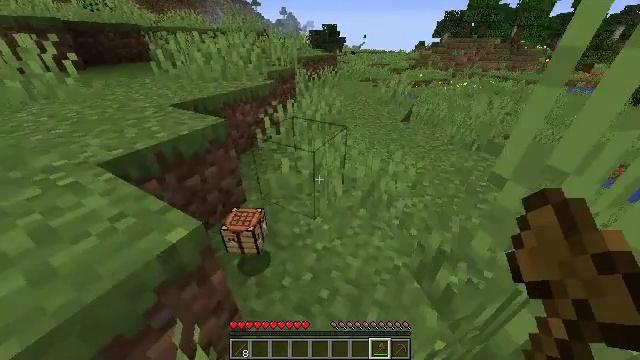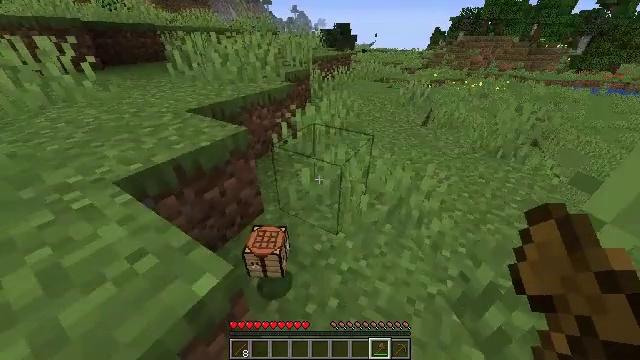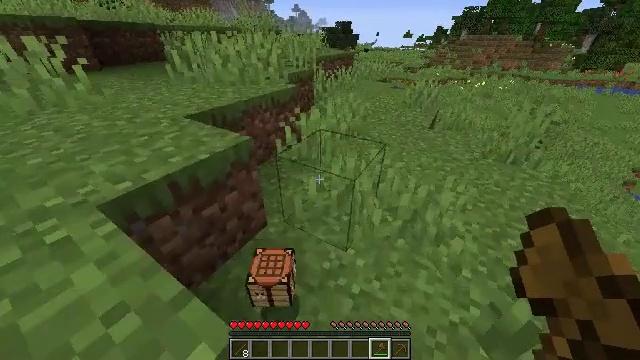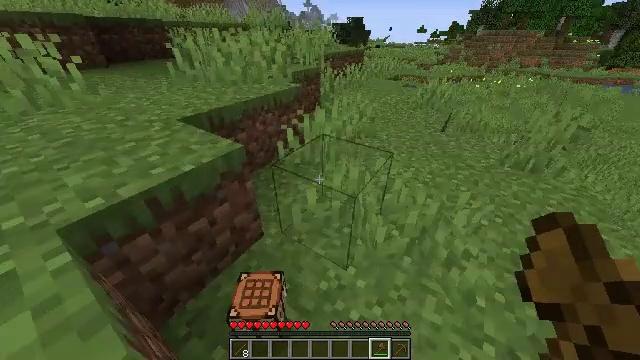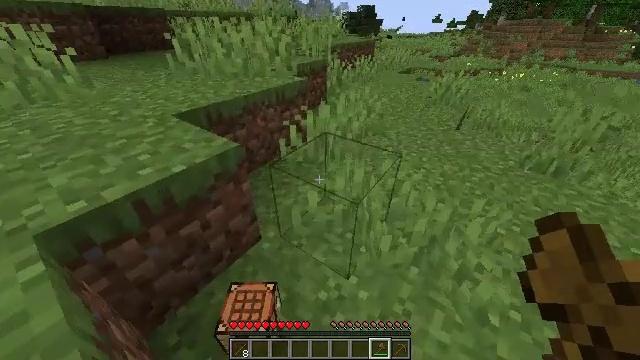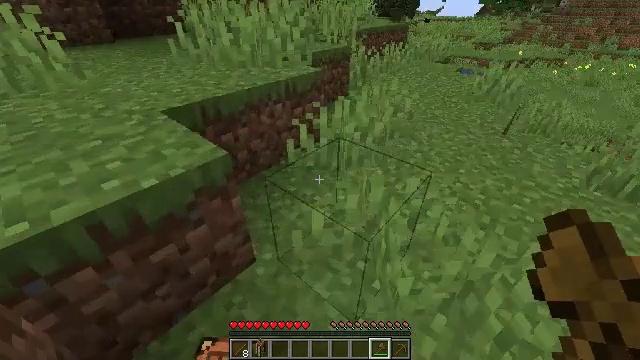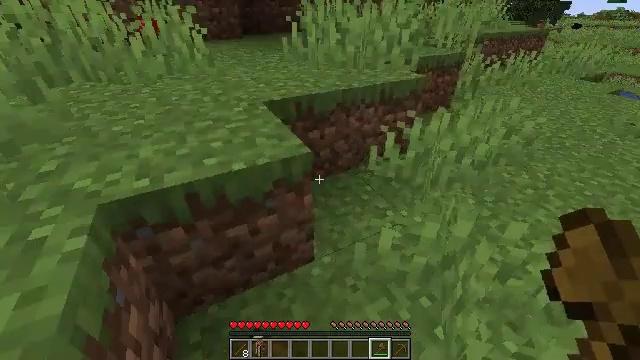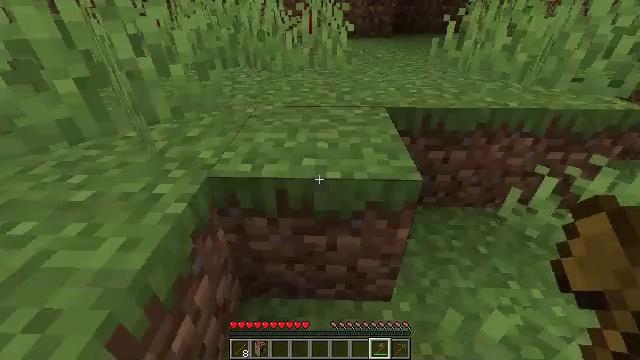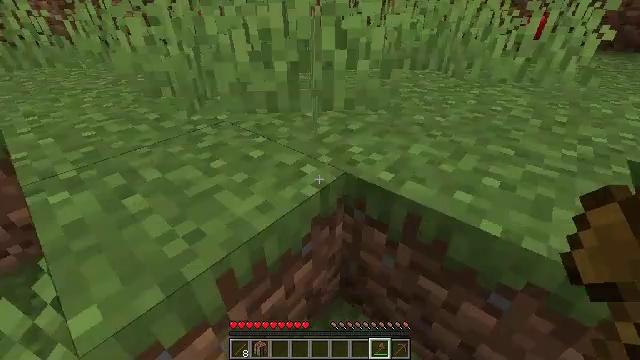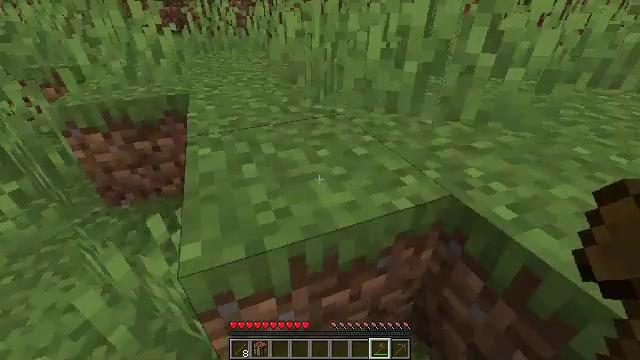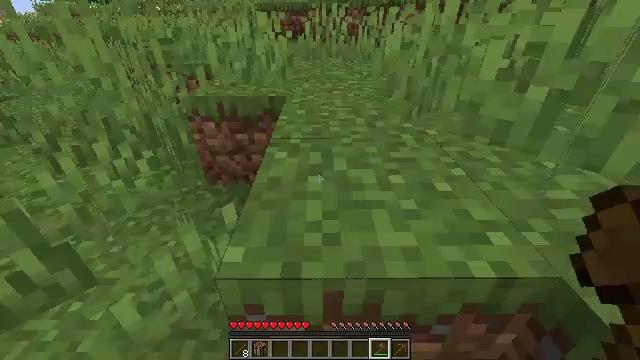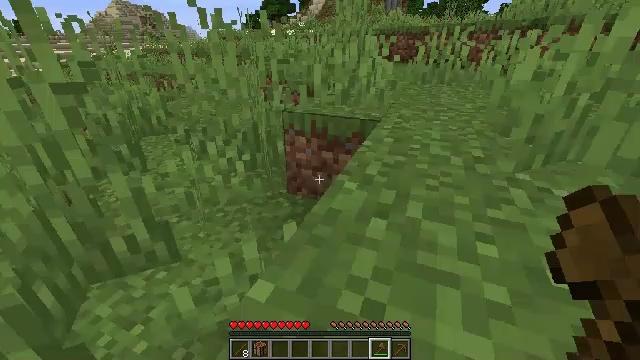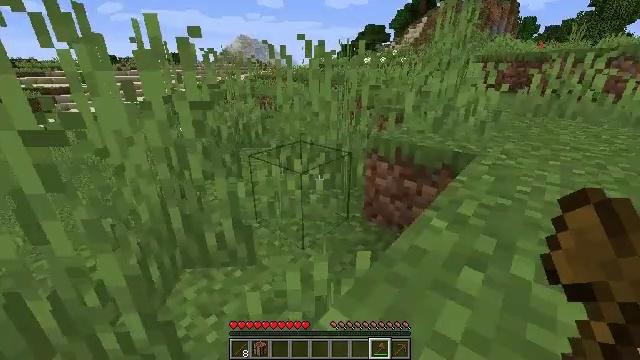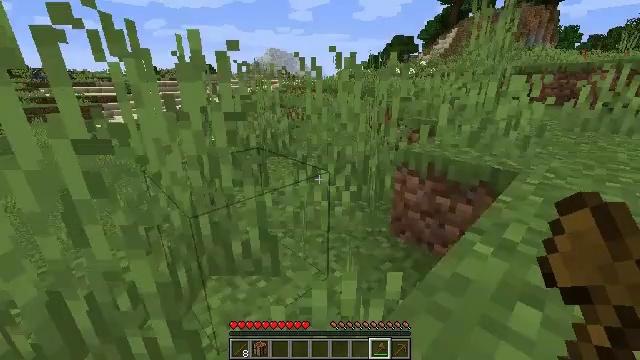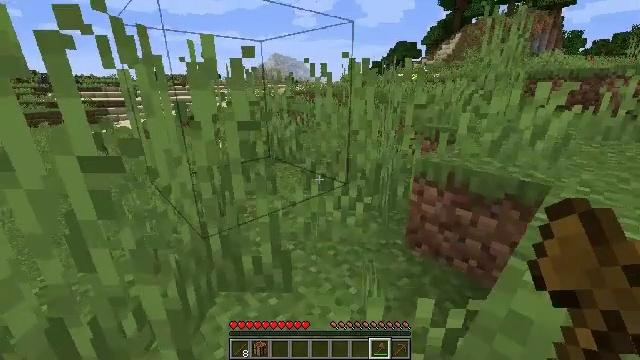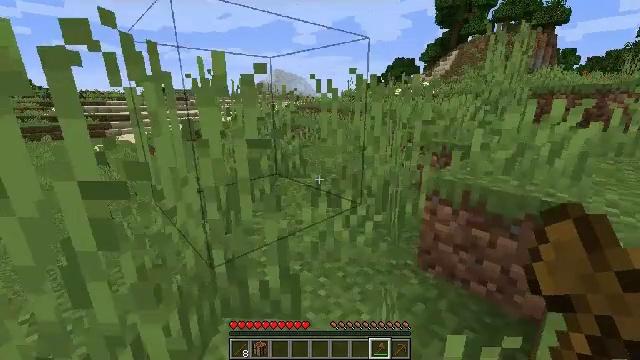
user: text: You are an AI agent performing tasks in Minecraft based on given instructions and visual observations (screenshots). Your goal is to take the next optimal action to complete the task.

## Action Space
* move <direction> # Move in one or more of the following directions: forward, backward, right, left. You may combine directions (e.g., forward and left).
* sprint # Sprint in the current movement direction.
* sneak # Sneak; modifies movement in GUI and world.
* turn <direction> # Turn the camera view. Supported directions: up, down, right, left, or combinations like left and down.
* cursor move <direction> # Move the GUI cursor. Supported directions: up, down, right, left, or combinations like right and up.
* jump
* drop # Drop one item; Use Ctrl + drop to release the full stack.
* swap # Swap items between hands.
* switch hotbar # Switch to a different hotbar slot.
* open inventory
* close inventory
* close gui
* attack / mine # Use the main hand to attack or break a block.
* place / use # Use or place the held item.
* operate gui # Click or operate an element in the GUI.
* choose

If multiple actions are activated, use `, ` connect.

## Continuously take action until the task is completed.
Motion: motion action
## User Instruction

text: Gather azure bluet from the ground.
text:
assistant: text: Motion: move forward and move left, turn left
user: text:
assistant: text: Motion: move forward
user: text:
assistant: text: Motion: move forward, turn left
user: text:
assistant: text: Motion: move forward, turn left
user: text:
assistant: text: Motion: move forward, turn left
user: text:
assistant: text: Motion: move forward, turn left
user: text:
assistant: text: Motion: move forward, turn left
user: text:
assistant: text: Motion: move forward, turn left
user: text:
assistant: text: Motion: move forward, turn left
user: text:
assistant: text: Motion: move forward, turn left and up
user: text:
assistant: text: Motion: move forward, turn left and up
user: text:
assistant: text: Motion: move forward, turn left and up
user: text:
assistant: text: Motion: move forward, turn left and up
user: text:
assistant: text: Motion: move forward, turn up
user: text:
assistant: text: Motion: move forward, turn up
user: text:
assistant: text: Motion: move forward, turn up, jump
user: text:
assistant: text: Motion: move forward, turn right and up, jump
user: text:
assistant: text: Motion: move forward, jump
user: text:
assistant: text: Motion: move forward, jump
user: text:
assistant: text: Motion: move forward
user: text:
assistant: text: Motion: move forward
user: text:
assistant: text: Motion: move forward
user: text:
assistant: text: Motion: move forward
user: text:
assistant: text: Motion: move forward
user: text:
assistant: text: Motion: turn right
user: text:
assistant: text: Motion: turn right and up
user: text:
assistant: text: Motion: no_op
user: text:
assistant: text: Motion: no_op
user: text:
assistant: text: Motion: move forward
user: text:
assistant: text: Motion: move forward